Question: Is there any way to make a page with header, sticky footer and the body should always fit 100% of the screen height - header and footer, with only HTML and CSS. See the image for more.

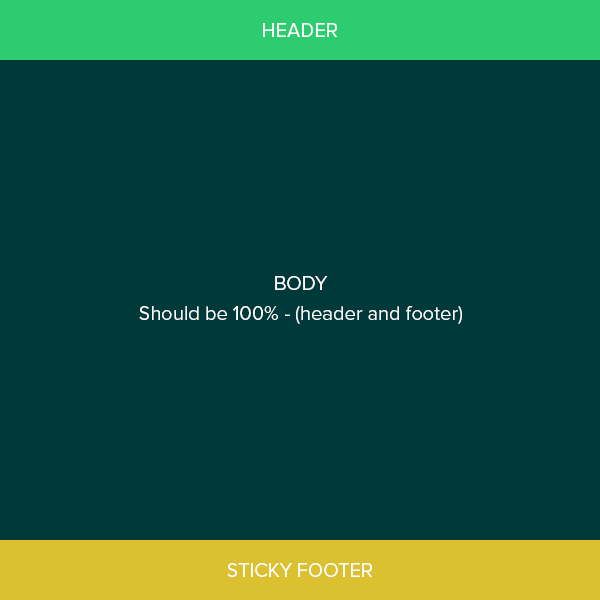
Answer: You can use an approach which allows you to keep the body at 100% height and have a sticky footer as well using a modern sticky footer approach:
<URL>
box-sizing:border-box;
html { position: relative; height: 100%;}
body{ text-align: center; min-height: 100%; margin: 0; overflow: hidden;}
container: absolute positioned with a top of the header height.
footer: absolute positioned with left and bottom:0;
'''
html {
box-sizing: border-box;
}
*, *:before, *:after {
box-sizing: inherit;
}
html {
position: relative;
height: 100%;
}
body {
text-align:center;
min-height: 100%;
margin:0;
overflow:hidden;
}
footer {
position: absolute;
left: 0;
bottom: 0;
height: 50px; /* Height of Footer */
width: 100%;
}
header {
height: 50px; /* Height of header */
line-height:50px; /* vertical align the title*/
width: 100%;
background-color:lightgreen;
}
.container{
background-color: darkgreen;
height: 100%;
position: absolute;
top: 50px; /* Height of header */
left: 0;
bottom: 0;
width: 100%;
right: 0;
}
footer{
background-color:yellow;
line-height:50px; /* vertical align the title*/
}
'''
'''
<header>HEADER</header>
<div class="container"></div>
<footer>FOOTER</footer>
'''
Inspecting you will see that the body will always be 100% height and the footer will be sticky at the bottom.
Ps. Added box-sizing: border-box just because it's a good practice but it's not necessary for this approach.